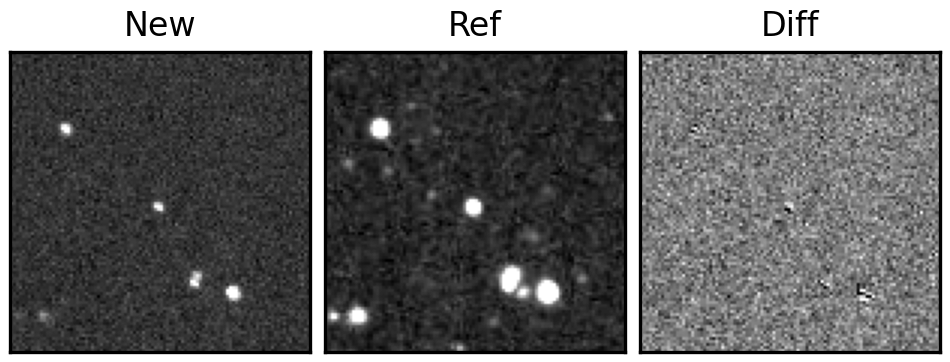
Label: bogus